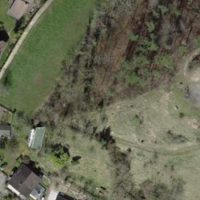
EUNIS habitat code: 54
Species observed at this site:
Tettigonia viridissima
Medicago sativa
Lacerta agilis
Chorthippus biguttulus
Anguis fragilis